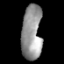
Tissue: prostate
Cell type: T cells
Senescence score: 0.2987
Nuclear area (px): 1075
Mean DAPI intensity: 149.172